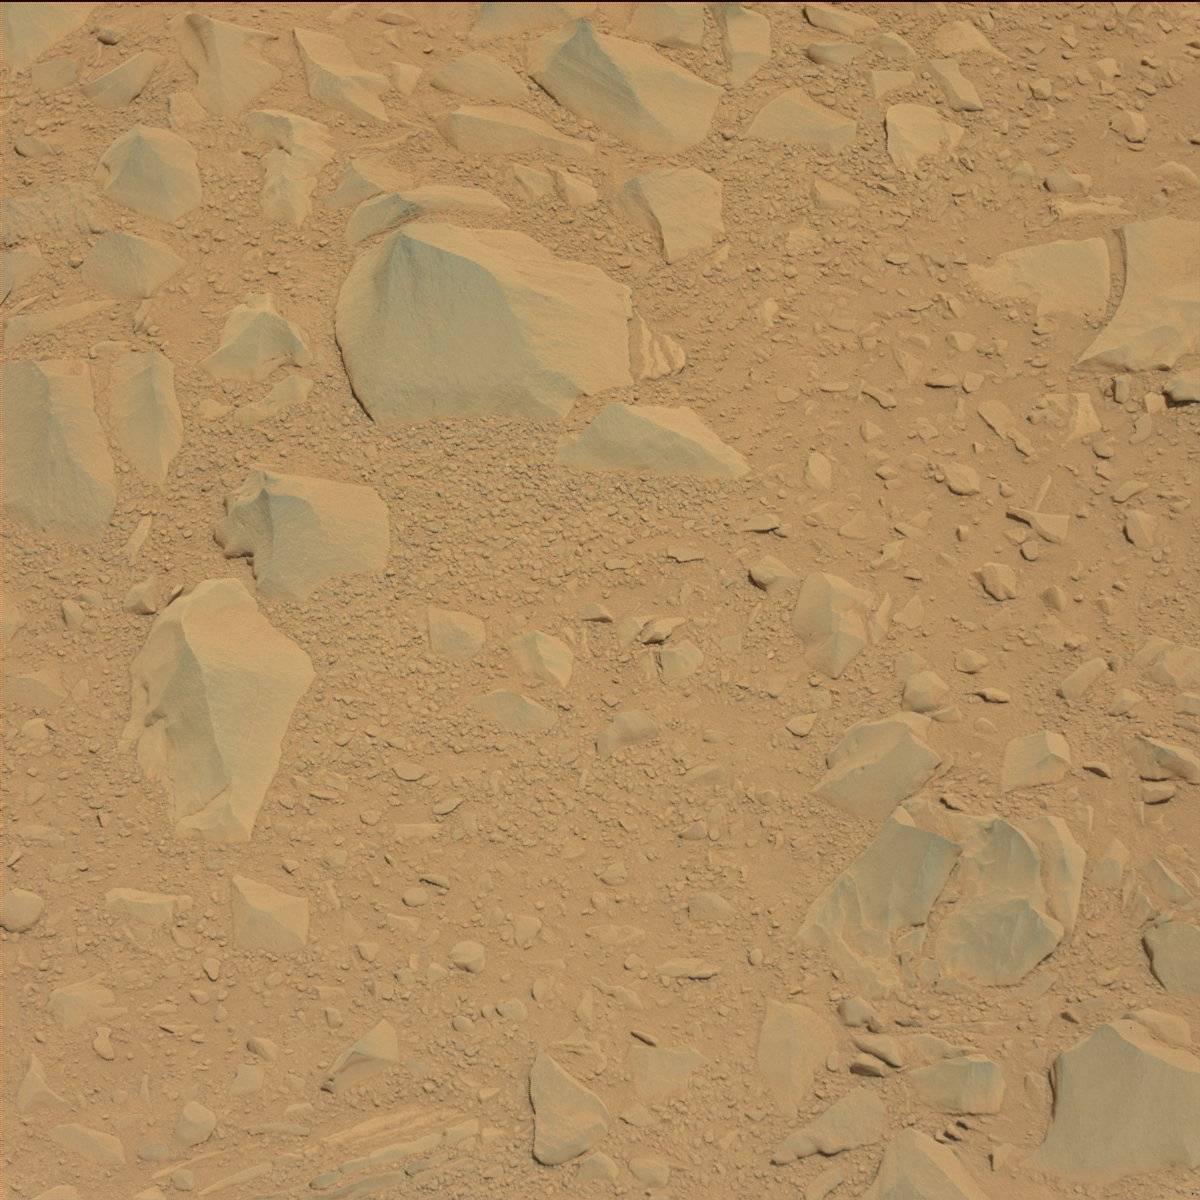
Terrain classes present: Bedrock, Sand / Soil